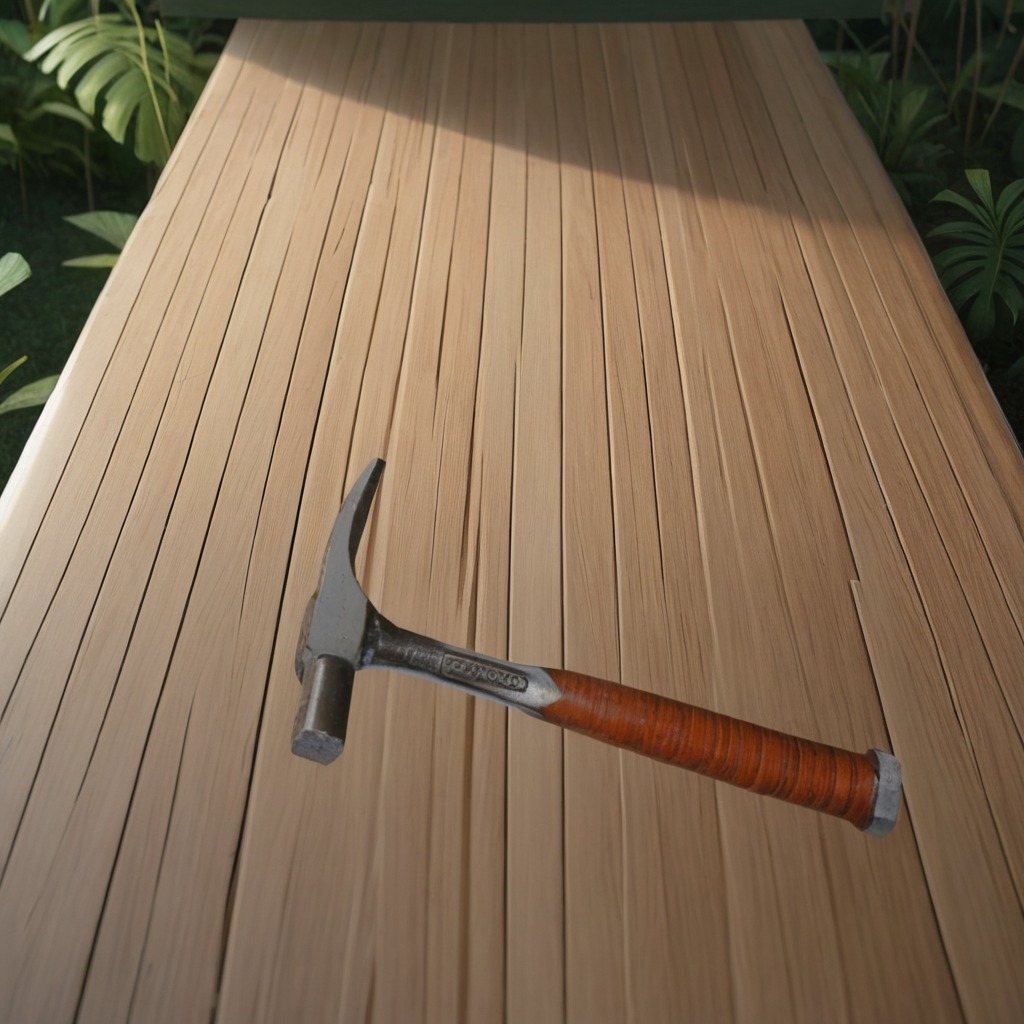
A hammer lies on a wooden table inside a jungle field workshop tent humid ambient light worn but